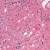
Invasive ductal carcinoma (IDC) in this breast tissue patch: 1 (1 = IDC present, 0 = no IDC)